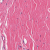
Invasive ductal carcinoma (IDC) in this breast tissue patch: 0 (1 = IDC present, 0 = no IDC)